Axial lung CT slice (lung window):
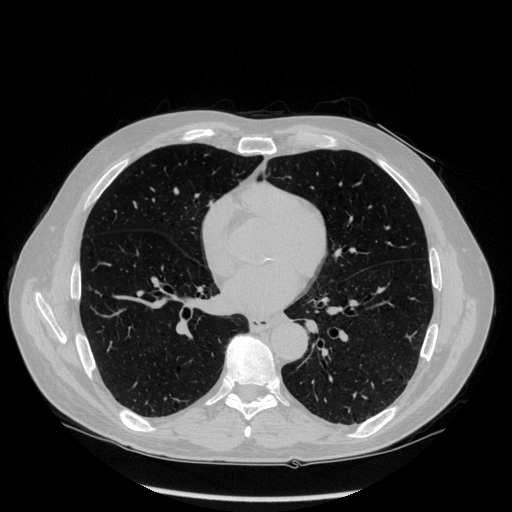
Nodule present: yes
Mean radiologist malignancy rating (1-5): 3